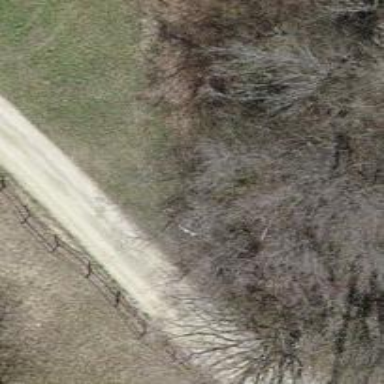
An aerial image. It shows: Brown bench in the vicinity.